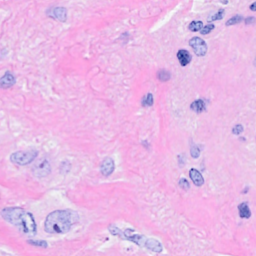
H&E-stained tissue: Breast